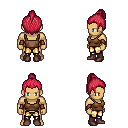
a pixel art fantasy rpg character, male body template, human, tanned skin, brown pirate shirt, gold greaves, ruby red short topknot hairstyle, leather bracers, maroon shoes, four views (front, back, left, right), 2x2 character sprite sheet, small pixel art, hard edges, no anti-aliasing